Field crop: maize
Growth stage: 1
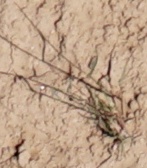
Species: lolium